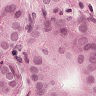
Metastatic tissue present: yes